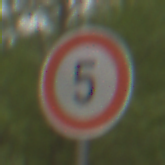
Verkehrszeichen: Geschwindigkeit5
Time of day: MorningAfternoon
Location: Outdoor (Nature)
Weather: Overcast
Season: NotSpecified
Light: Natural